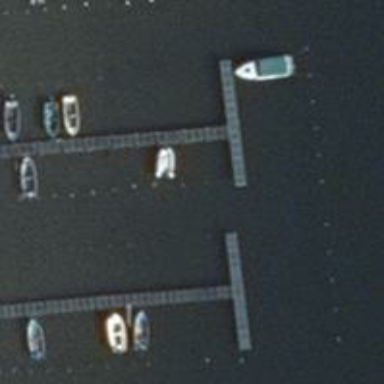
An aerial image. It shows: Pier with mooring facilities.